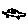
Label: car